【题型】填空题　【知识点】解析几何　【难度】easy
在平面直角坐标系 $xOy$ 中，我们定义点 $A(x,y)$ 的“关联点”为
$B(x+y,x-y)$
如果已知点 $A$ 在直线 $y=x+3$ 上，点 $B$ 在 $\odot O$ 的内部，$\odot O$ 的半径长为 $3\sqrt{2}$（如图所示），那么点 $A$ 的横坐标 $x$ 的取值范围是\underline{\quad }。

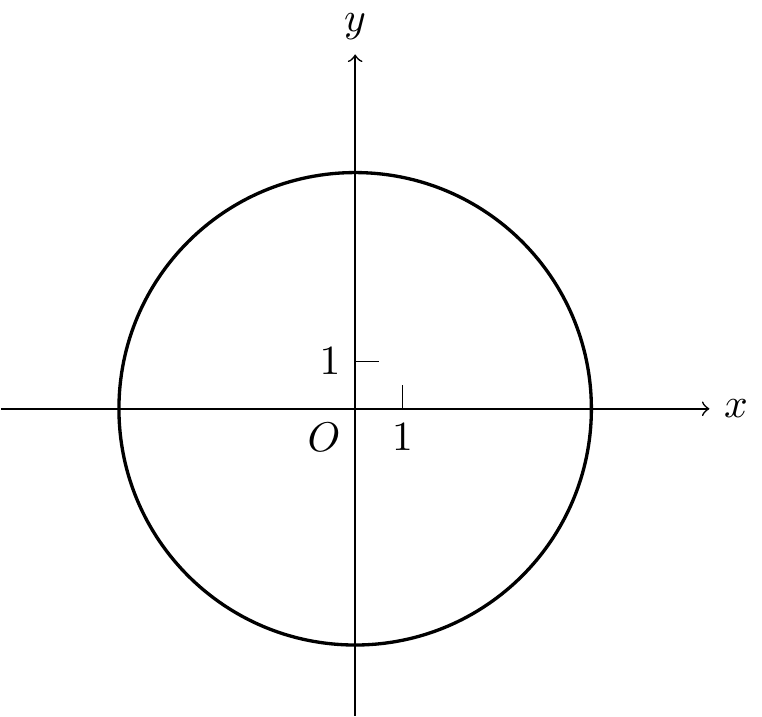
【解答】
解：$\because$ 点 $A$ 在直线 $y = x + 3$ 上，

$\therefore A(x, x+3)$,

$\therefore x + y = x + x + 3 = 2x + 3$, $x - y = x - (x + 3) = -3$,

$\therefore$ 点 $A(x, y)$ 的“关联点”为 $B(2x + 3, -3)$,

当 $OB = 3\sqrt{2}$ 时，$(2x + 3)^2 + (-3)^2 = (3\sqrt{2})^2$，此时点 $B$ 在 $\odot O$ 上，

整理得 $x(x + 3) = 0$,

解得：$x_1 = -3, x_2 = 0$,

$\because$ 点 $B$ 在 $\odot O$ 的内部，$OB < 3\sqrt{2}$,

$\therefore -3 < x < 0$,

故答案为：$-3 < x < 0$。